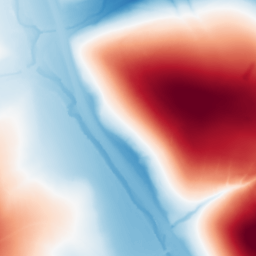
Category: trend_removal
Decomposition family: polynomial_high
Decomposition parameters: degree: 4
Upsampling method: linear_exact
Upsampling parameters: scale: 8
Upsampling scale: 8